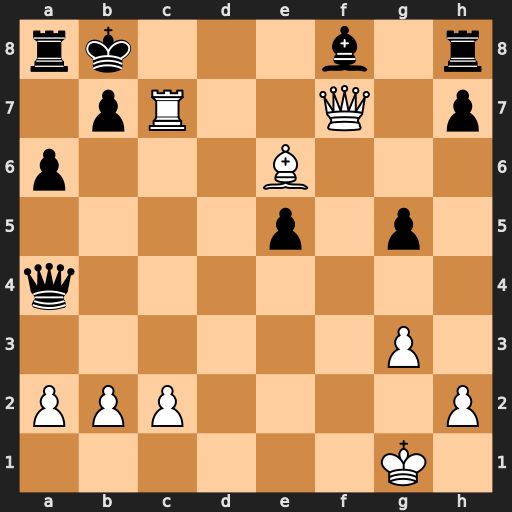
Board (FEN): rk3b1r/1pR2Q1p/p3B3/4p1p1/q7/6P1/PPP4P/6K1
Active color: w
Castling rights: -
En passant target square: -
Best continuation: Rxb7#